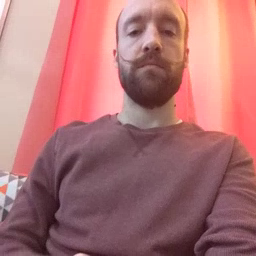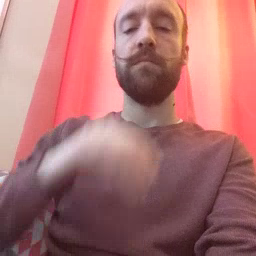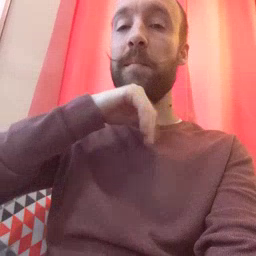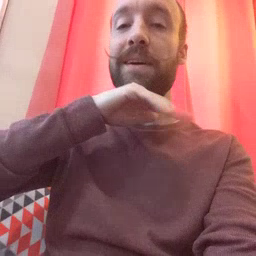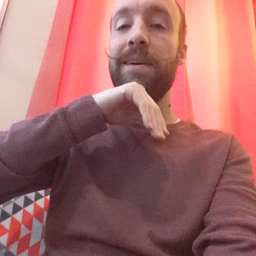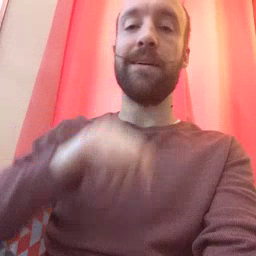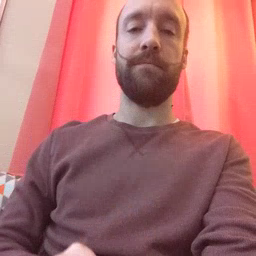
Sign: pig